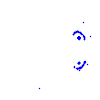
Particle: proton